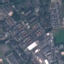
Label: Industrial